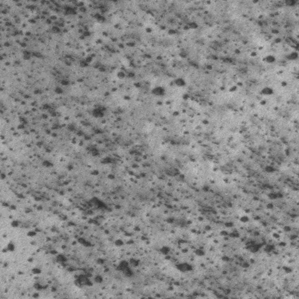
Label: frost